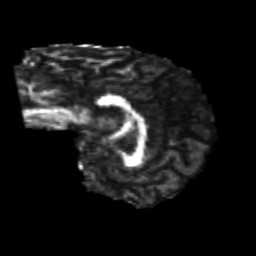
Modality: FA
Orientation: sagittal
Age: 24
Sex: male
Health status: healthy
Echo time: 0.074 s